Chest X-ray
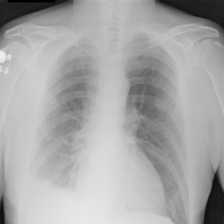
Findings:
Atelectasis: negative
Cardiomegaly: negative
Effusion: negative
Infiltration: negative
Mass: negative
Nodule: negative
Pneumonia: negative
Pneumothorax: negative
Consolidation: negative
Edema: negative
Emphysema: negative
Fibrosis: negative
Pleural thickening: positive
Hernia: negative